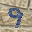
Label: 9